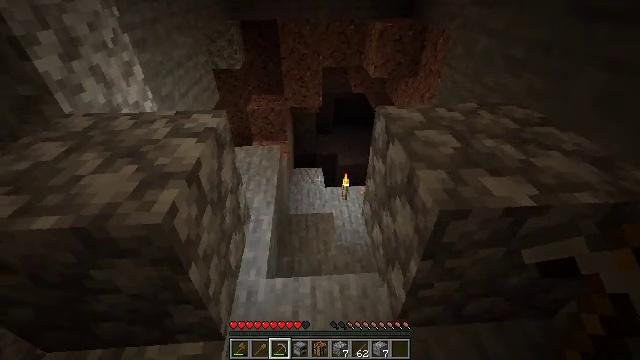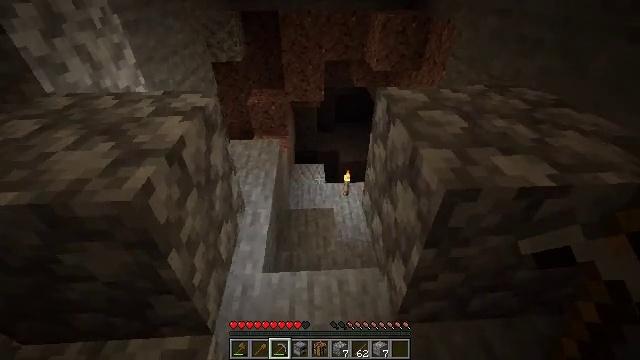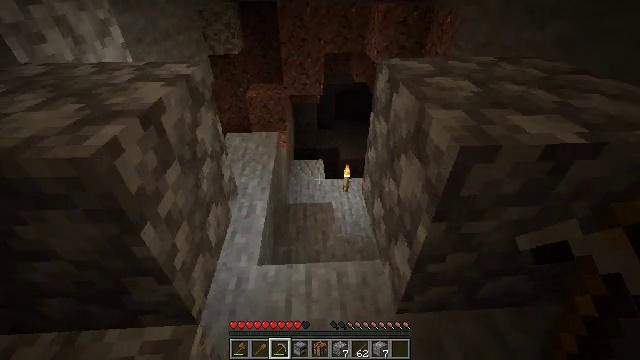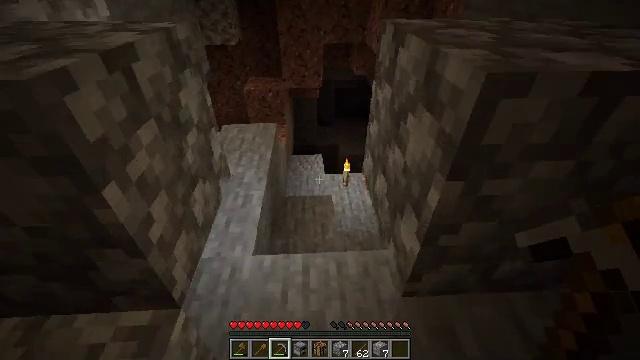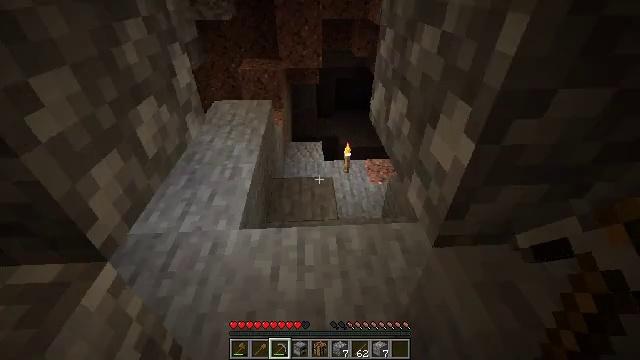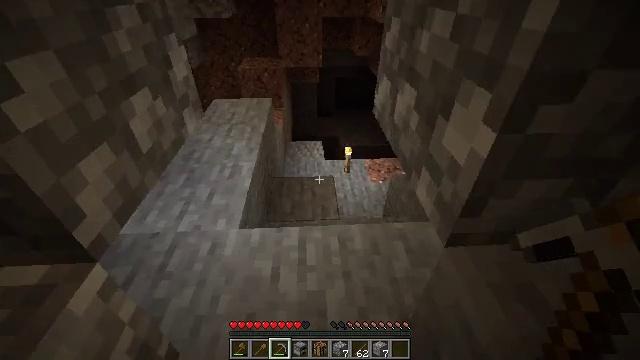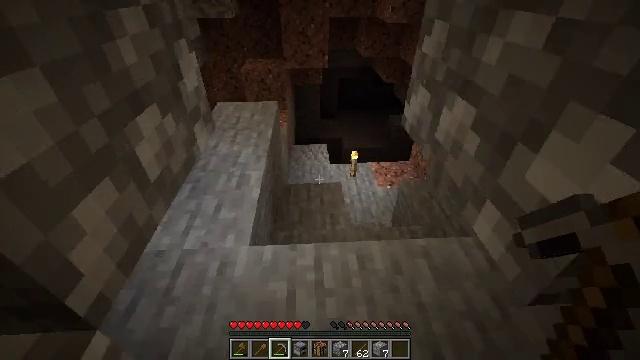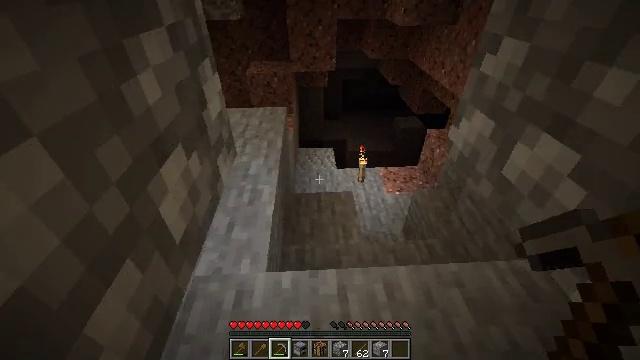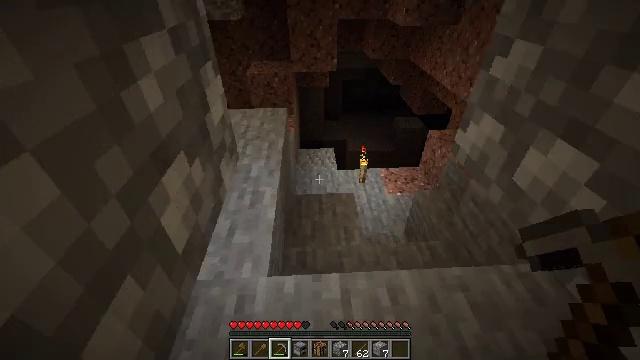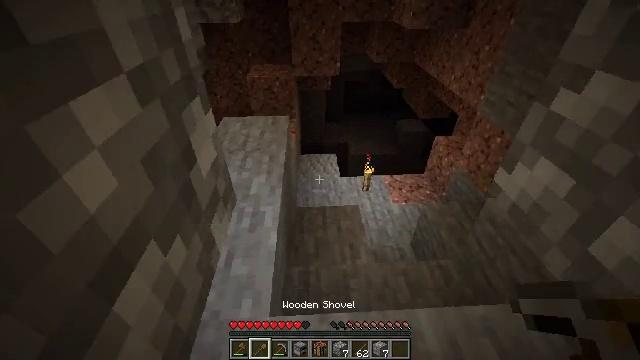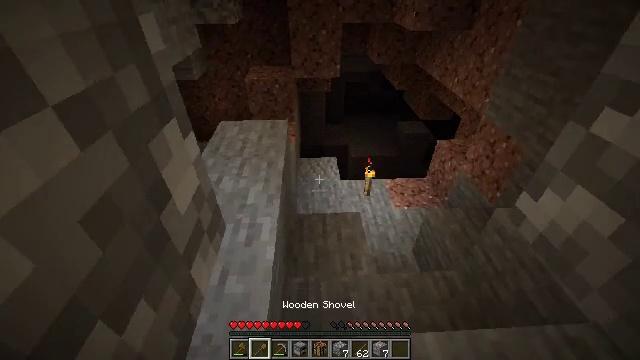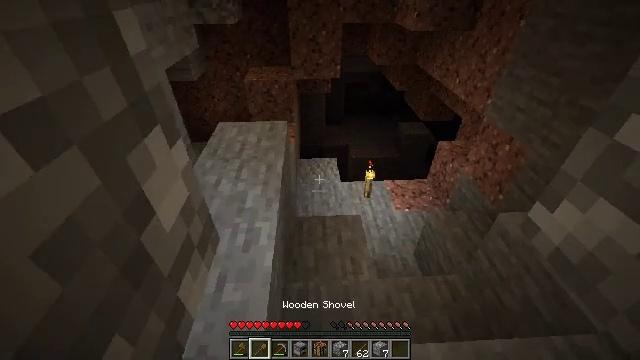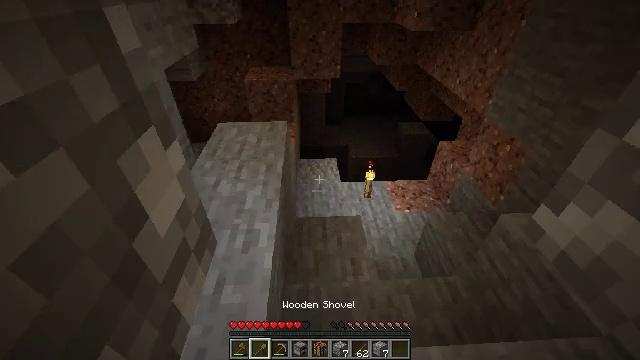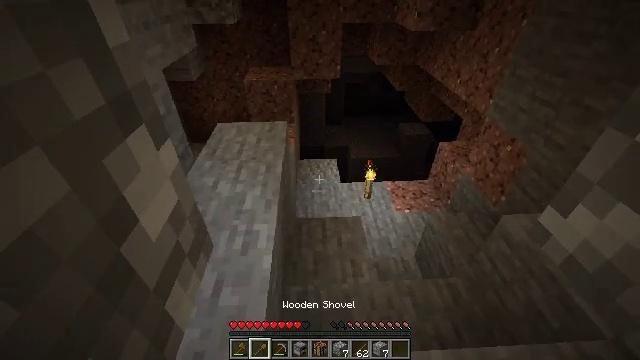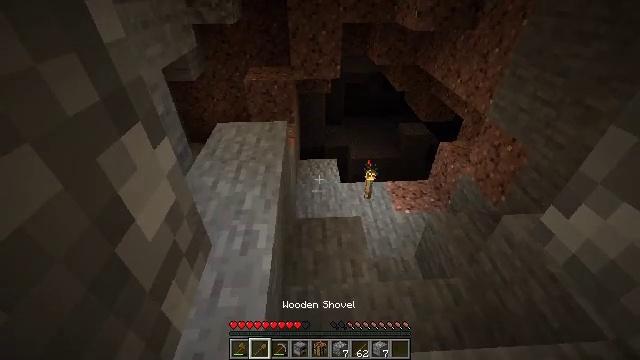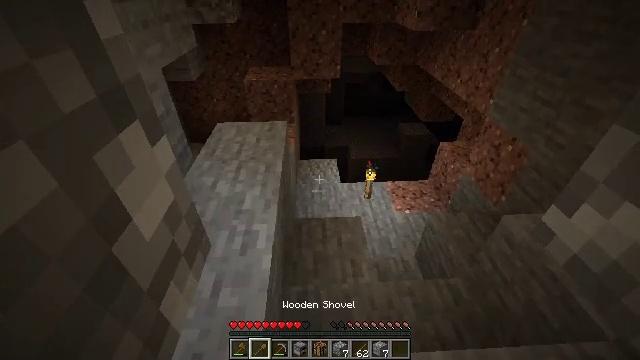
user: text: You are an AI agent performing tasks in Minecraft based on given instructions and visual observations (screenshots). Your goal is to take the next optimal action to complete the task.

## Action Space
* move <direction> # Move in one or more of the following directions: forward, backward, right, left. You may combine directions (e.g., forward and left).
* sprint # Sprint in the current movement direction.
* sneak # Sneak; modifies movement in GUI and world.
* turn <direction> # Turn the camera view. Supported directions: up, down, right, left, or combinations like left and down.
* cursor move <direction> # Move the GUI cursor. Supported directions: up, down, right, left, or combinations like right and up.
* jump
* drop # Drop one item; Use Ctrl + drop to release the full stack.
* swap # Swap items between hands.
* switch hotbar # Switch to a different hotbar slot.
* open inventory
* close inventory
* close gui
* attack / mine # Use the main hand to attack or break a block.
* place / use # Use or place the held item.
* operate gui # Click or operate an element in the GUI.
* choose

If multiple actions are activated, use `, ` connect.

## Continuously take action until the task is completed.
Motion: motion action
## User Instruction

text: Remove the torch from its spot.
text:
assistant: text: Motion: no_op
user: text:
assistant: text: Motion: no_op
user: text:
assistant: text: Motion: move forward
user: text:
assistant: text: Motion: move forward
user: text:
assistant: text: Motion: move forward and move left
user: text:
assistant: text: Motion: move forward and move left
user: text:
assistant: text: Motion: move forward and move left
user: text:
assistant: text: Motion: move forward and move left
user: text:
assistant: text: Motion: move forward
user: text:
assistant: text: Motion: no_op
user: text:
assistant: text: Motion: no_op
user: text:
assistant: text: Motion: no_op
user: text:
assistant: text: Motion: no_op
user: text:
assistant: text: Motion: no_op
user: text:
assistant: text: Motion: no_op
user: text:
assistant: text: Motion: no_op
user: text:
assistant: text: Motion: no_op
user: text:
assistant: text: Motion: no_op
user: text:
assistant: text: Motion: no_op
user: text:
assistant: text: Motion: move forward
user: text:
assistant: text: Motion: move forward
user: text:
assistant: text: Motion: move forward
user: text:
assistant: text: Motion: move forward
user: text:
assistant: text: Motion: move forward
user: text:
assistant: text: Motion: move forward
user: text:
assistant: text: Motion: move forward
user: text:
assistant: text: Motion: move forward
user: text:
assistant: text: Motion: move forward, open inventory
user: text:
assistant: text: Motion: open inventory
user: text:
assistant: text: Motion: open inventory